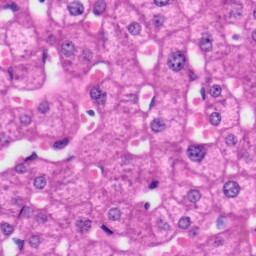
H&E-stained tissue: Liver